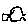
Label: car